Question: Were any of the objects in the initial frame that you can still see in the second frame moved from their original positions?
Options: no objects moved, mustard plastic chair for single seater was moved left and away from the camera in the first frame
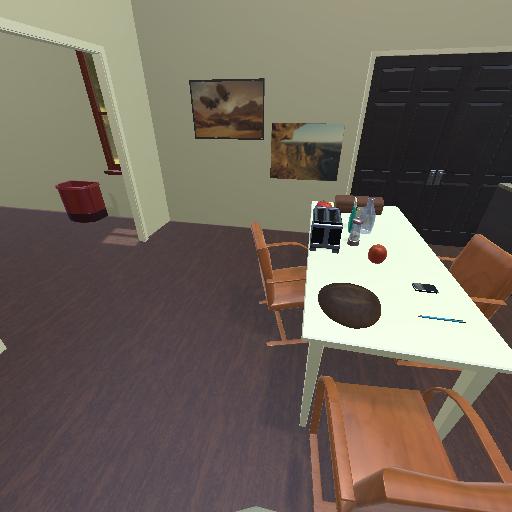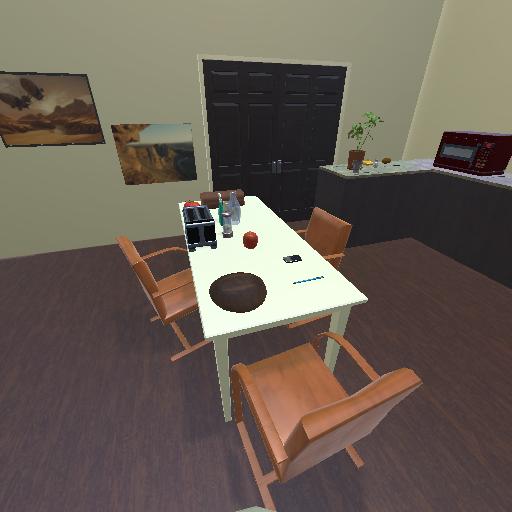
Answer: no objects moved